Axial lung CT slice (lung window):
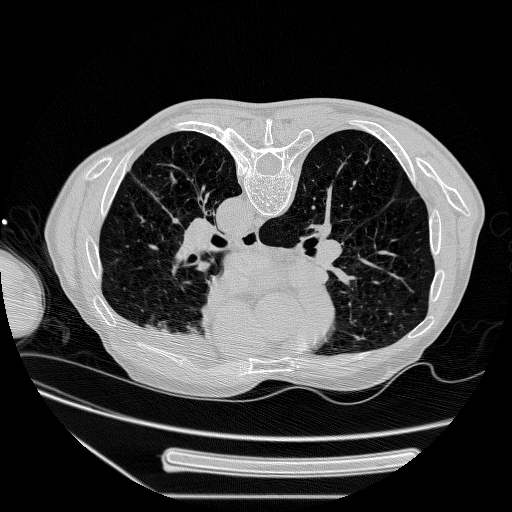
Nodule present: no